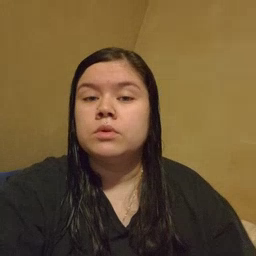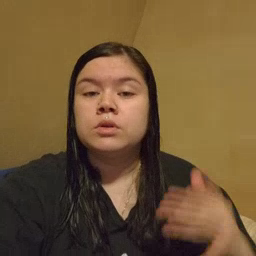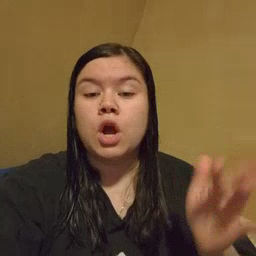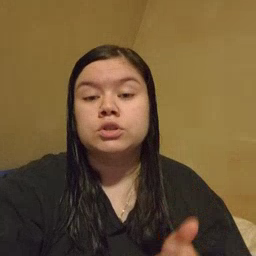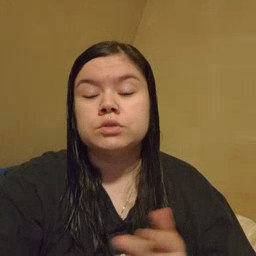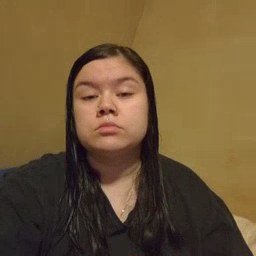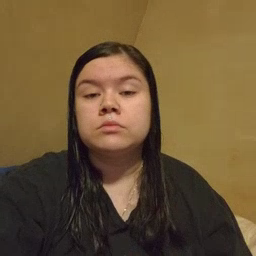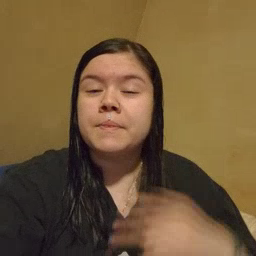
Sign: touch